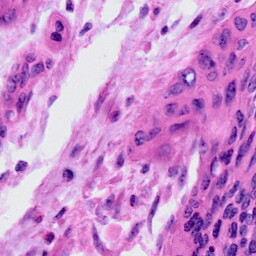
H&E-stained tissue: Cervix